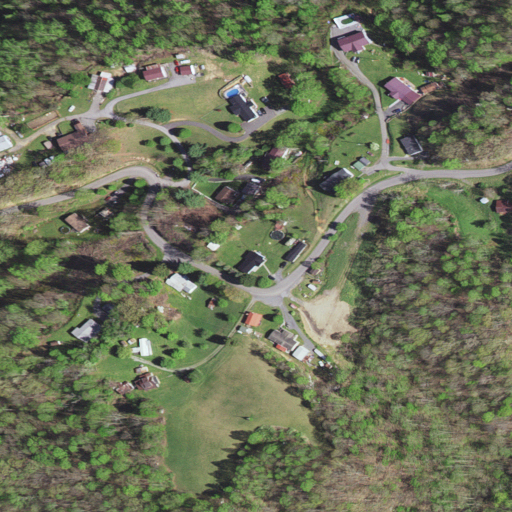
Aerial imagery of gap in Virginia named Low Gap containing deciduous forest, low intensity development, pasture, open development, mixed forest, medium intensity development, high intensity development, and evergreen forest